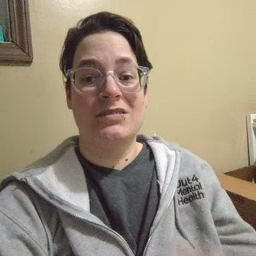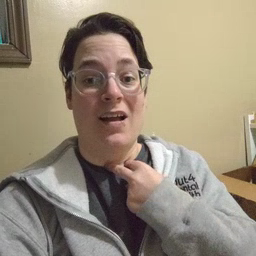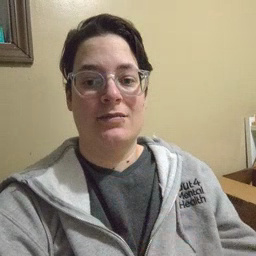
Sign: stuck